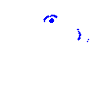
Particle: electron